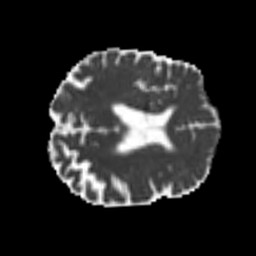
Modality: MD
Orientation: axial
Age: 66
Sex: male
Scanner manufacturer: siemens
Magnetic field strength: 3 T
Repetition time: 4.999 s
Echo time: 0.07946 s